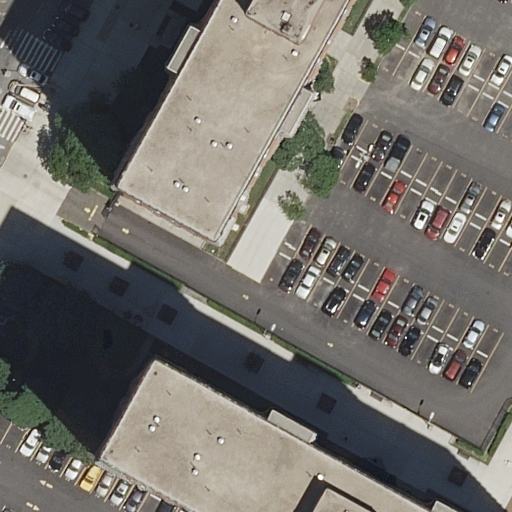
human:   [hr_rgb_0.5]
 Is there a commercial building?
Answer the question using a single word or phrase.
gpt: no

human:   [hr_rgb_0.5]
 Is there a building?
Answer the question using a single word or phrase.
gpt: yes

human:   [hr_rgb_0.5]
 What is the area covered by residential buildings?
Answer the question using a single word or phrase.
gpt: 2114m2

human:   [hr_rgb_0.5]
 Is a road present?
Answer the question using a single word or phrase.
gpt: yes

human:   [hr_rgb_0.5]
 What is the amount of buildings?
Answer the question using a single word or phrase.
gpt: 2

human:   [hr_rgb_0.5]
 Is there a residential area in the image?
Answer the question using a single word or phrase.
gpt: yes

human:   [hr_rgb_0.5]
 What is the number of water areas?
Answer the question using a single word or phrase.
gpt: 0

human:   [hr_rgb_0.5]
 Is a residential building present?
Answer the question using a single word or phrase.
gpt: yes

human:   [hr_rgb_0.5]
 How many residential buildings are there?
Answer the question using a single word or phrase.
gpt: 2

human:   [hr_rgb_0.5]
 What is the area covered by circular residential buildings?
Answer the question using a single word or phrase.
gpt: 0m2

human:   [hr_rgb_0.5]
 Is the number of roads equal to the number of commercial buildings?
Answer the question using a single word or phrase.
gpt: no

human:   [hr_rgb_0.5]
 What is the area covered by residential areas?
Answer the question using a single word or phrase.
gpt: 10264m2

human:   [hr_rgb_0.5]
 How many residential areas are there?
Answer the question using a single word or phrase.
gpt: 1

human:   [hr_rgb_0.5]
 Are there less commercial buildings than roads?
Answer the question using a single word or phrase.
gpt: yes

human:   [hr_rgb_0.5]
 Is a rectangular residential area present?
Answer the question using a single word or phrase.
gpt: yes

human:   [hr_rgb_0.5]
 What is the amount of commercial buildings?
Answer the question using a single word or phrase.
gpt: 0

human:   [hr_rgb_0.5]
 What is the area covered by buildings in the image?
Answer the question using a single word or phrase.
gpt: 2114m2

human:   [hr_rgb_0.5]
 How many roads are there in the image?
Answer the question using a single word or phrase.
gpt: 5

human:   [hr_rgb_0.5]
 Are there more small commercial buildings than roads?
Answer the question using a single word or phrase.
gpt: no

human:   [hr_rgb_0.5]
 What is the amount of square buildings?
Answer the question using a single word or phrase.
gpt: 0

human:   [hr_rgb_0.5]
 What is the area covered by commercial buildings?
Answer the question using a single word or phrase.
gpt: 0m2

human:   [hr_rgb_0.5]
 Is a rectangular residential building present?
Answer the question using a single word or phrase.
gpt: yes

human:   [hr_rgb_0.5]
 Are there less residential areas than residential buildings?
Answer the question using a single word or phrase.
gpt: yes

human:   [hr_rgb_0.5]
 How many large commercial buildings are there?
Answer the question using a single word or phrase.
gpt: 0

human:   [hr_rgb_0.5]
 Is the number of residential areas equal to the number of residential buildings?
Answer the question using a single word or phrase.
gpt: no

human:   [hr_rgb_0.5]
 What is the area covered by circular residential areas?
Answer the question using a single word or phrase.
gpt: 0m2

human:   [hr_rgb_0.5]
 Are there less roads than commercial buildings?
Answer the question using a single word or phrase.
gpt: no

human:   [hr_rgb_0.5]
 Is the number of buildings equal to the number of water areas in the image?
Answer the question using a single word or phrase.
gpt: no

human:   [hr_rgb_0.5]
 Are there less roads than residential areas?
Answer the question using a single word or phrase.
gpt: no

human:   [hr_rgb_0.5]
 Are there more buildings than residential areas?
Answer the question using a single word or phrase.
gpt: yes

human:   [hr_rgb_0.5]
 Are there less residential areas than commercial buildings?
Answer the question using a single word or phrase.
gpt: no

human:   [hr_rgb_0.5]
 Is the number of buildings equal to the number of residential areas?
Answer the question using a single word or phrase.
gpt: no

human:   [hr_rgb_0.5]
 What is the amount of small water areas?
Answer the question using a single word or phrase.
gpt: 0

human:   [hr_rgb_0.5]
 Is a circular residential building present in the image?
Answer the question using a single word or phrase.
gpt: no

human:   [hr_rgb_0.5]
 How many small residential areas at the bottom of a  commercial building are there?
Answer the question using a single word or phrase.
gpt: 0

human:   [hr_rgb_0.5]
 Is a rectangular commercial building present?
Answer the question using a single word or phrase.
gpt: no

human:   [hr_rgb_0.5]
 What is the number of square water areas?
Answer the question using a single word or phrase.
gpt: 0

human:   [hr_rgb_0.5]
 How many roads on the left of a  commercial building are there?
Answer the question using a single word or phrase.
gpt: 0

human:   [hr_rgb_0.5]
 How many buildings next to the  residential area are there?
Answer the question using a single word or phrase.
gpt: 2

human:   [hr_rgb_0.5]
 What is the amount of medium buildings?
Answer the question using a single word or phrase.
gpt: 0

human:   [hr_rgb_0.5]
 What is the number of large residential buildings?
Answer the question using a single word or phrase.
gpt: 2

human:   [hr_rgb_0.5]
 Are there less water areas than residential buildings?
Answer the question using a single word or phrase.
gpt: yes

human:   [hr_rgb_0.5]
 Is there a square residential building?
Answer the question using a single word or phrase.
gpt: no

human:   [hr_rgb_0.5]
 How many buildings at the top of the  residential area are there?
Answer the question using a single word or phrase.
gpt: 0

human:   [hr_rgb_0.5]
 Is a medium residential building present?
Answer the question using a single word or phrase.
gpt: no

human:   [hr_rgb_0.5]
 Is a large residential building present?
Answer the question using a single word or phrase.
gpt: yes

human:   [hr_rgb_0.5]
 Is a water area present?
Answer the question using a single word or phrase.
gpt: no

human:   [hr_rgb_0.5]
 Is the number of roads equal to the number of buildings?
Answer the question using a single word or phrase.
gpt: no

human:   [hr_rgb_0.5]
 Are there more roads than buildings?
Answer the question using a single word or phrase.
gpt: yes

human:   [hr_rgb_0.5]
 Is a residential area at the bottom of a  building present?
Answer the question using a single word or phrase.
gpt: no

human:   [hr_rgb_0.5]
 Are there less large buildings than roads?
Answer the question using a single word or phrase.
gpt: yes

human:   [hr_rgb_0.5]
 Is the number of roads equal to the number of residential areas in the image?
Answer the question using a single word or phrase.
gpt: no

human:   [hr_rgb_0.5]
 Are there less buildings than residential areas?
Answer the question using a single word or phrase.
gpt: no

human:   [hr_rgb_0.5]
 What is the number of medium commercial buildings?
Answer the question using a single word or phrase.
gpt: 0

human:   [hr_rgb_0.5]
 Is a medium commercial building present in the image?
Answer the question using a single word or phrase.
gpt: no

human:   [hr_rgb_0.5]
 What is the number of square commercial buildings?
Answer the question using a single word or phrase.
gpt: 0

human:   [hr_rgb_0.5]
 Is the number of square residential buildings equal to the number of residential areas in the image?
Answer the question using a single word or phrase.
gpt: no

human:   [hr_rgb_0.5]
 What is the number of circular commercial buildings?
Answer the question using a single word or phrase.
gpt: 0

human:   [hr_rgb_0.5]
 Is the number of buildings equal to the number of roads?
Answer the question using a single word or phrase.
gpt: no

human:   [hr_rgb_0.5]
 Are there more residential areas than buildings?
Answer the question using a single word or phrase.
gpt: no

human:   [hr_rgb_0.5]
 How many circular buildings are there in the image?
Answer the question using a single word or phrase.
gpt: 0

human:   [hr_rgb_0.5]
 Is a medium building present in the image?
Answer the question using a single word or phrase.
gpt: no

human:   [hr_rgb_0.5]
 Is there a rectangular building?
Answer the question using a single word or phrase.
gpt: yes

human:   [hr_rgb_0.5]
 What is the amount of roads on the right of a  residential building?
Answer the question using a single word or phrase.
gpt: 3